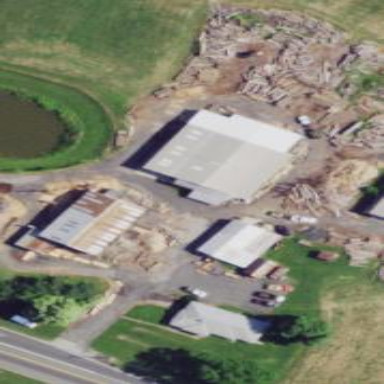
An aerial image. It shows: Industrial area designated as lumber yard.